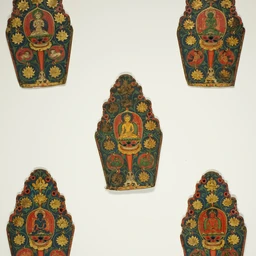
Title: Five Panels of a Vajrasattva Crown with Transcendental Buddhas
Caption: five panels of a vajrasattva crown with transcendental buddhas, paper (fiber product), ceremonial object, himalayan, gold, ink, asian art, ritual objects, a work made of ink and pigments, with gold on pressed paper, religious/ritual object, arts of asia, art institute of chicago